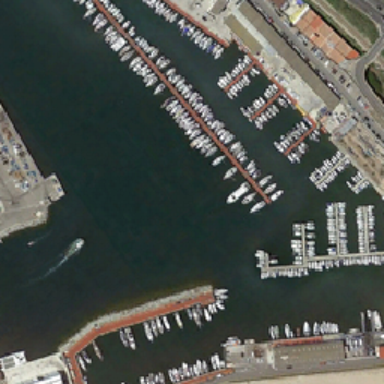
The pier has a wide road .